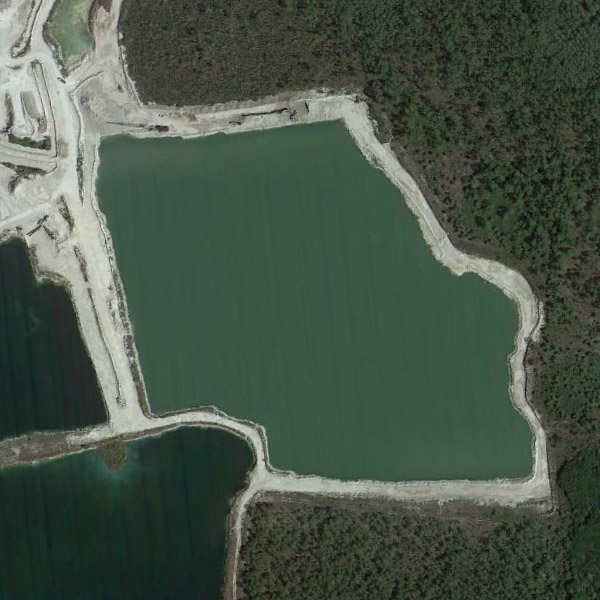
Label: Pond